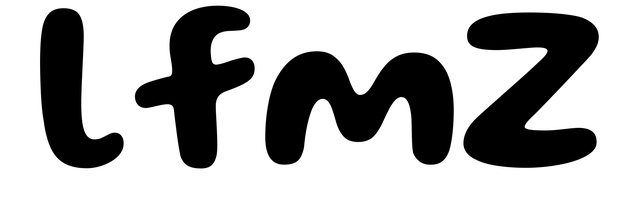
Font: Gluten_SemiBold